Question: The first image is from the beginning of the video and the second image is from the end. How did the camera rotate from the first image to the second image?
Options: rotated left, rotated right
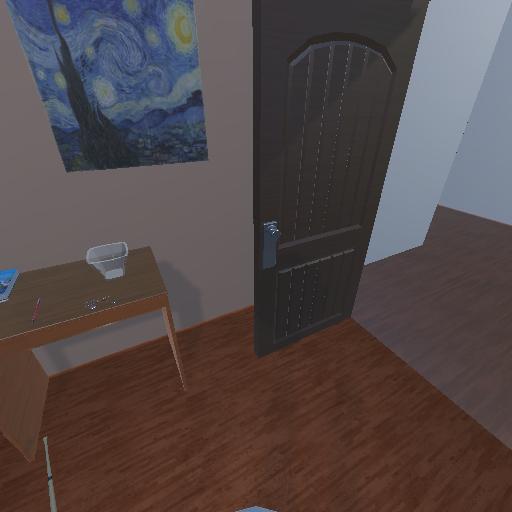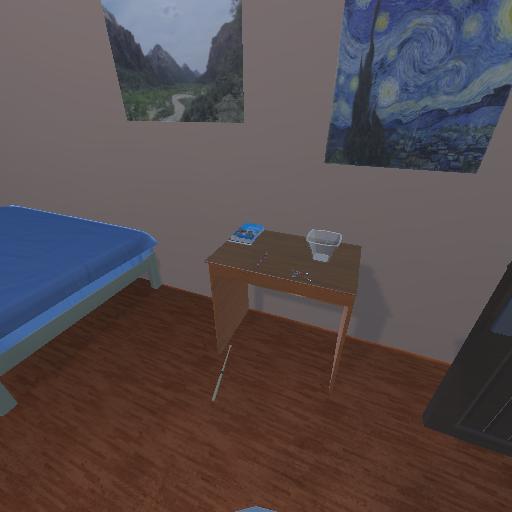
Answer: rotated left